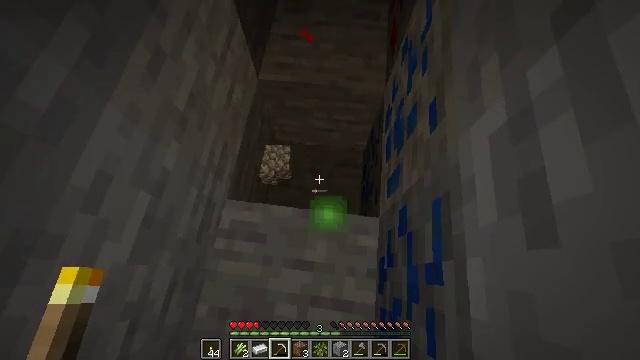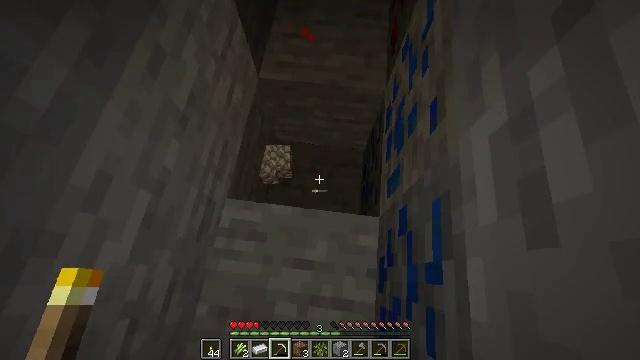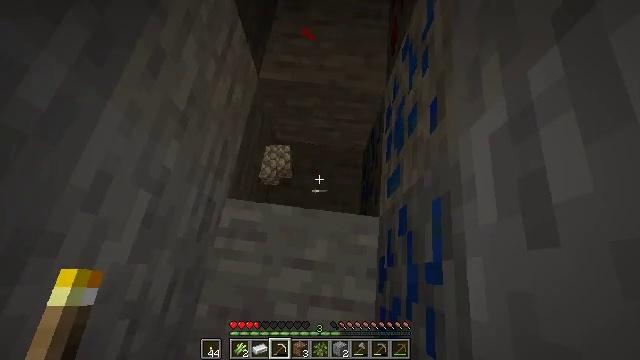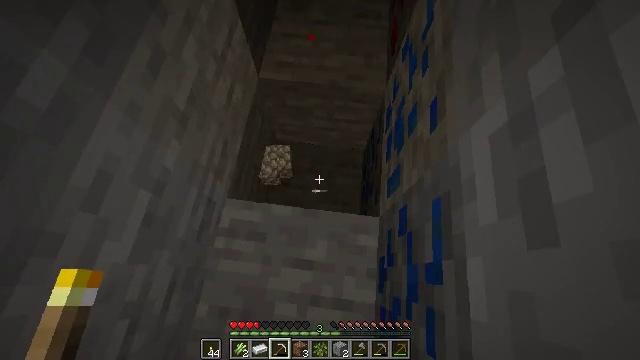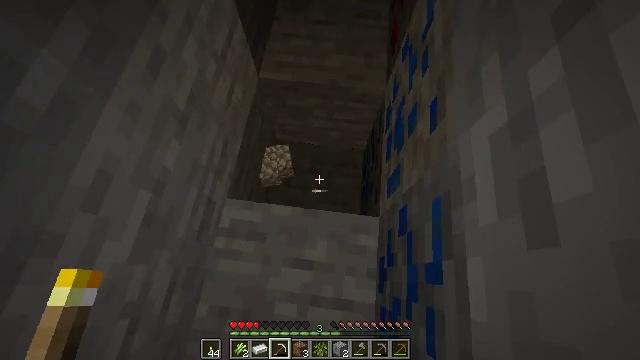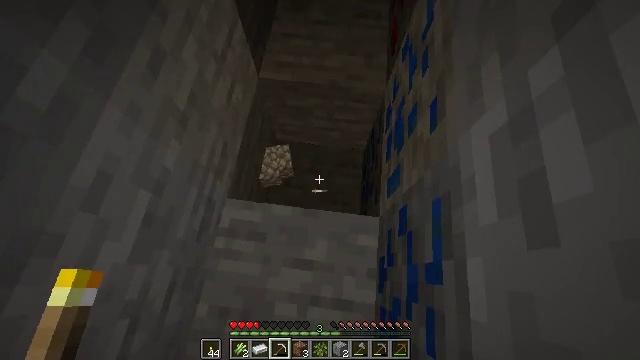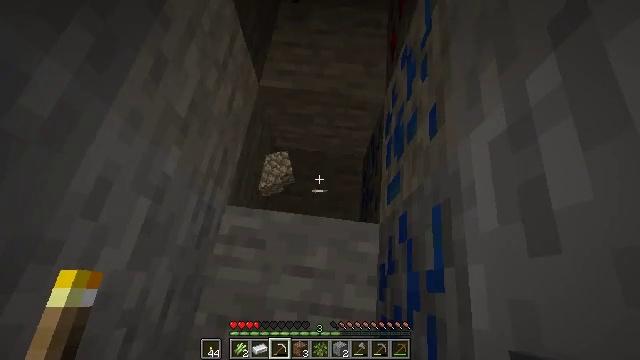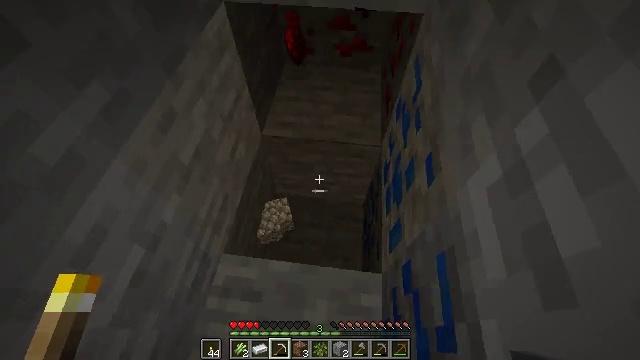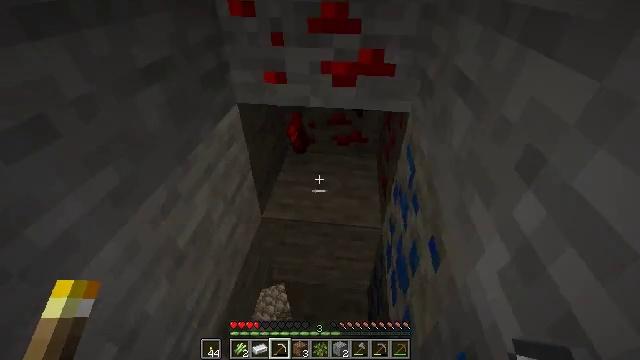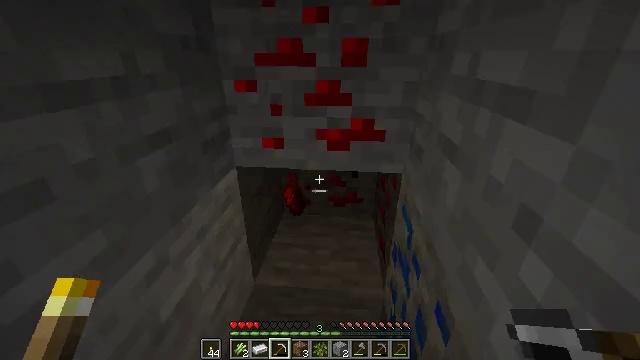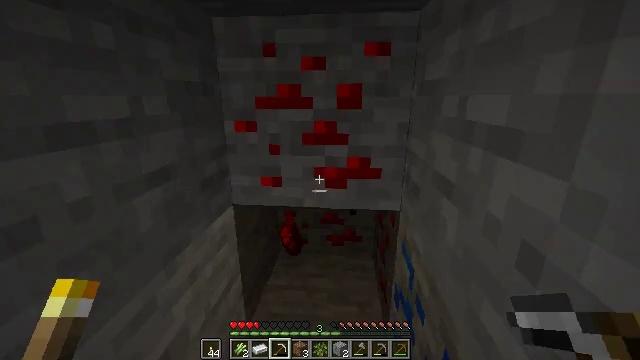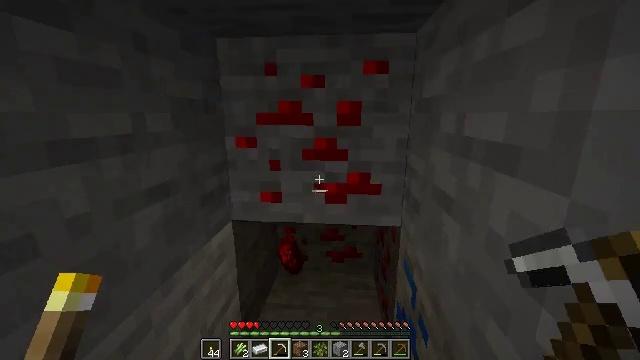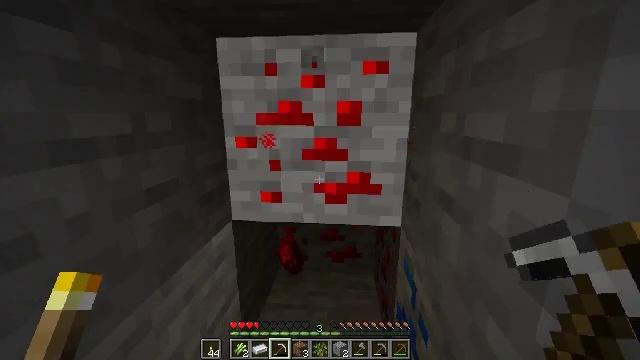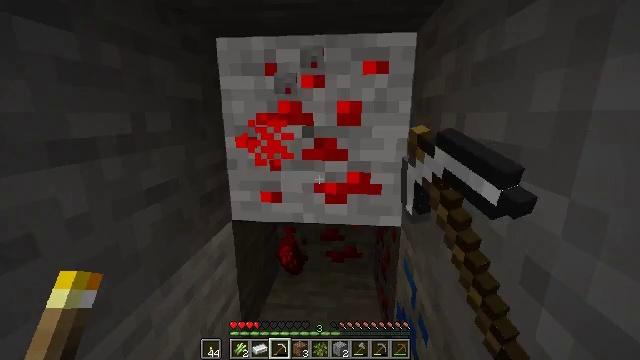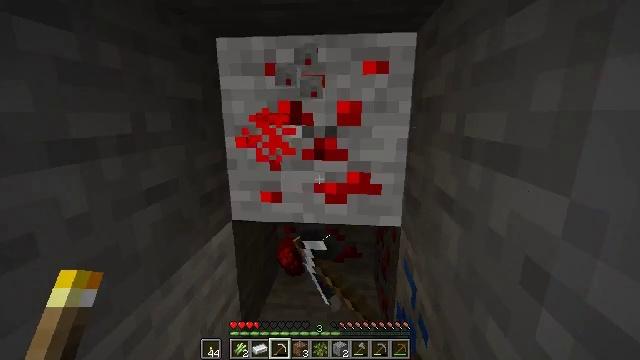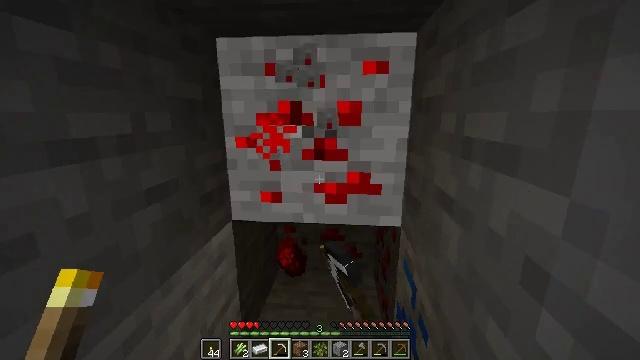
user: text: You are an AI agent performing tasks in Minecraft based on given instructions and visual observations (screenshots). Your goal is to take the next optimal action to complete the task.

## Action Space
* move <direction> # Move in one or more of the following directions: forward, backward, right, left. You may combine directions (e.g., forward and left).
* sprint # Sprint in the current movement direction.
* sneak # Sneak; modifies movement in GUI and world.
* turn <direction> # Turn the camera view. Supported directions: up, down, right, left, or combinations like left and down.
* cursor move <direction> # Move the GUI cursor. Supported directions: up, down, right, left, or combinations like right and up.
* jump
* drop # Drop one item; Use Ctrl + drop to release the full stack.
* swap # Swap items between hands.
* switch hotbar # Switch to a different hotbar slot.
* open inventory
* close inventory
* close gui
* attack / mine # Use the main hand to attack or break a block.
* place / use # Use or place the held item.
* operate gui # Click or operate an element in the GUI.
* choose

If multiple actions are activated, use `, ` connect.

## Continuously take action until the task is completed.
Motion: motion action
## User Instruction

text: Find and mine redstone ore in caves.
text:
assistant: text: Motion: no_op
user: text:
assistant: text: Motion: no_op
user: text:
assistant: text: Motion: no_op
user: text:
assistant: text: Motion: no_op
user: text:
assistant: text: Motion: no_op
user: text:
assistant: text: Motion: turn up
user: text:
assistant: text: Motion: turn up
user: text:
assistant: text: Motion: turn up
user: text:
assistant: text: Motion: turn right and up
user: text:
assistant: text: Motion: turn up
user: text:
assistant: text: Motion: turn up
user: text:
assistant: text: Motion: attack / mine
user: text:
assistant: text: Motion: attack / mine
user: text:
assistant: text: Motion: attack / mine
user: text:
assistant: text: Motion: attack / mine
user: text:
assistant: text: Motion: attack / mine
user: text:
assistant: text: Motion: attack / mine
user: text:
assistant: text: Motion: attack / mine
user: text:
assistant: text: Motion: attack / mine
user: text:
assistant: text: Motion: attack / mine
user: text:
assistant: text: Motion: attack / mine
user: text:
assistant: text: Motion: attack / mine
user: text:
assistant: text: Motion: attack / mine
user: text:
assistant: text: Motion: attack / mine
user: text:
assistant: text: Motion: attack / mine
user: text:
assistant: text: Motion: attack / mine
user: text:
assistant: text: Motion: attack / mine
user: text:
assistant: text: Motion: attack / mine
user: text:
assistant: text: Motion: move forward, attack / mine
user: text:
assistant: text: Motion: move forward, attack / mine